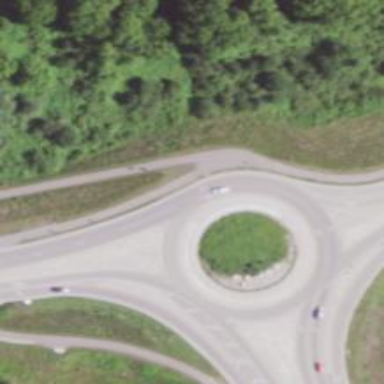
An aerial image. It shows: Primary highway intersecting roundabout.